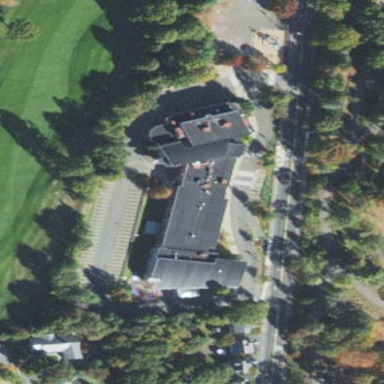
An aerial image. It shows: School building.